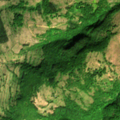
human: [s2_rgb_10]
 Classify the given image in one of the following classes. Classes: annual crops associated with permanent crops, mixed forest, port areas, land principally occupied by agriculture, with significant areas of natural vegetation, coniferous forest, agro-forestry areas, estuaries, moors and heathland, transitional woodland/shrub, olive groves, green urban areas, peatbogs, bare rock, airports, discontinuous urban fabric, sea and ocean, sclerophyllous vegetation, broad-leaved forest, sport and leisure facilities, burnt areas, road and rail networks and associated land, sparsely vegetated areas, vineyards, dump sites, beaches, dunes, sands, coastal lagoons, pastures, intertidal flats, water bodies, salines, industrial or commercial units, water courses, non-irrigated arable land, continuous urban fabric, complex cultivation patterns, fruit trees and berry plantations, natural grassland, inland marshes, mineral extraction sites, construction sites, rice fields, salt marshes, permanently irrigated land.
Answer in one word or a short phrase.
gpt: pastures, land principally occupied by agriculture, with significant areas of natural vegetation, broad-leaved forest, transitional woodland/shrub